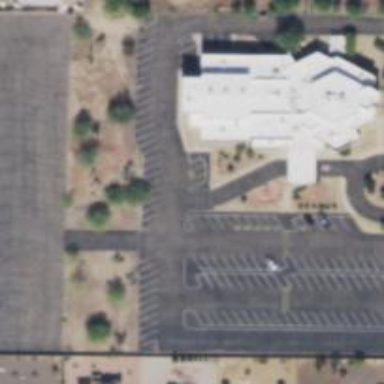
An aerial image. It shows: Parking space.